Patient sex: M
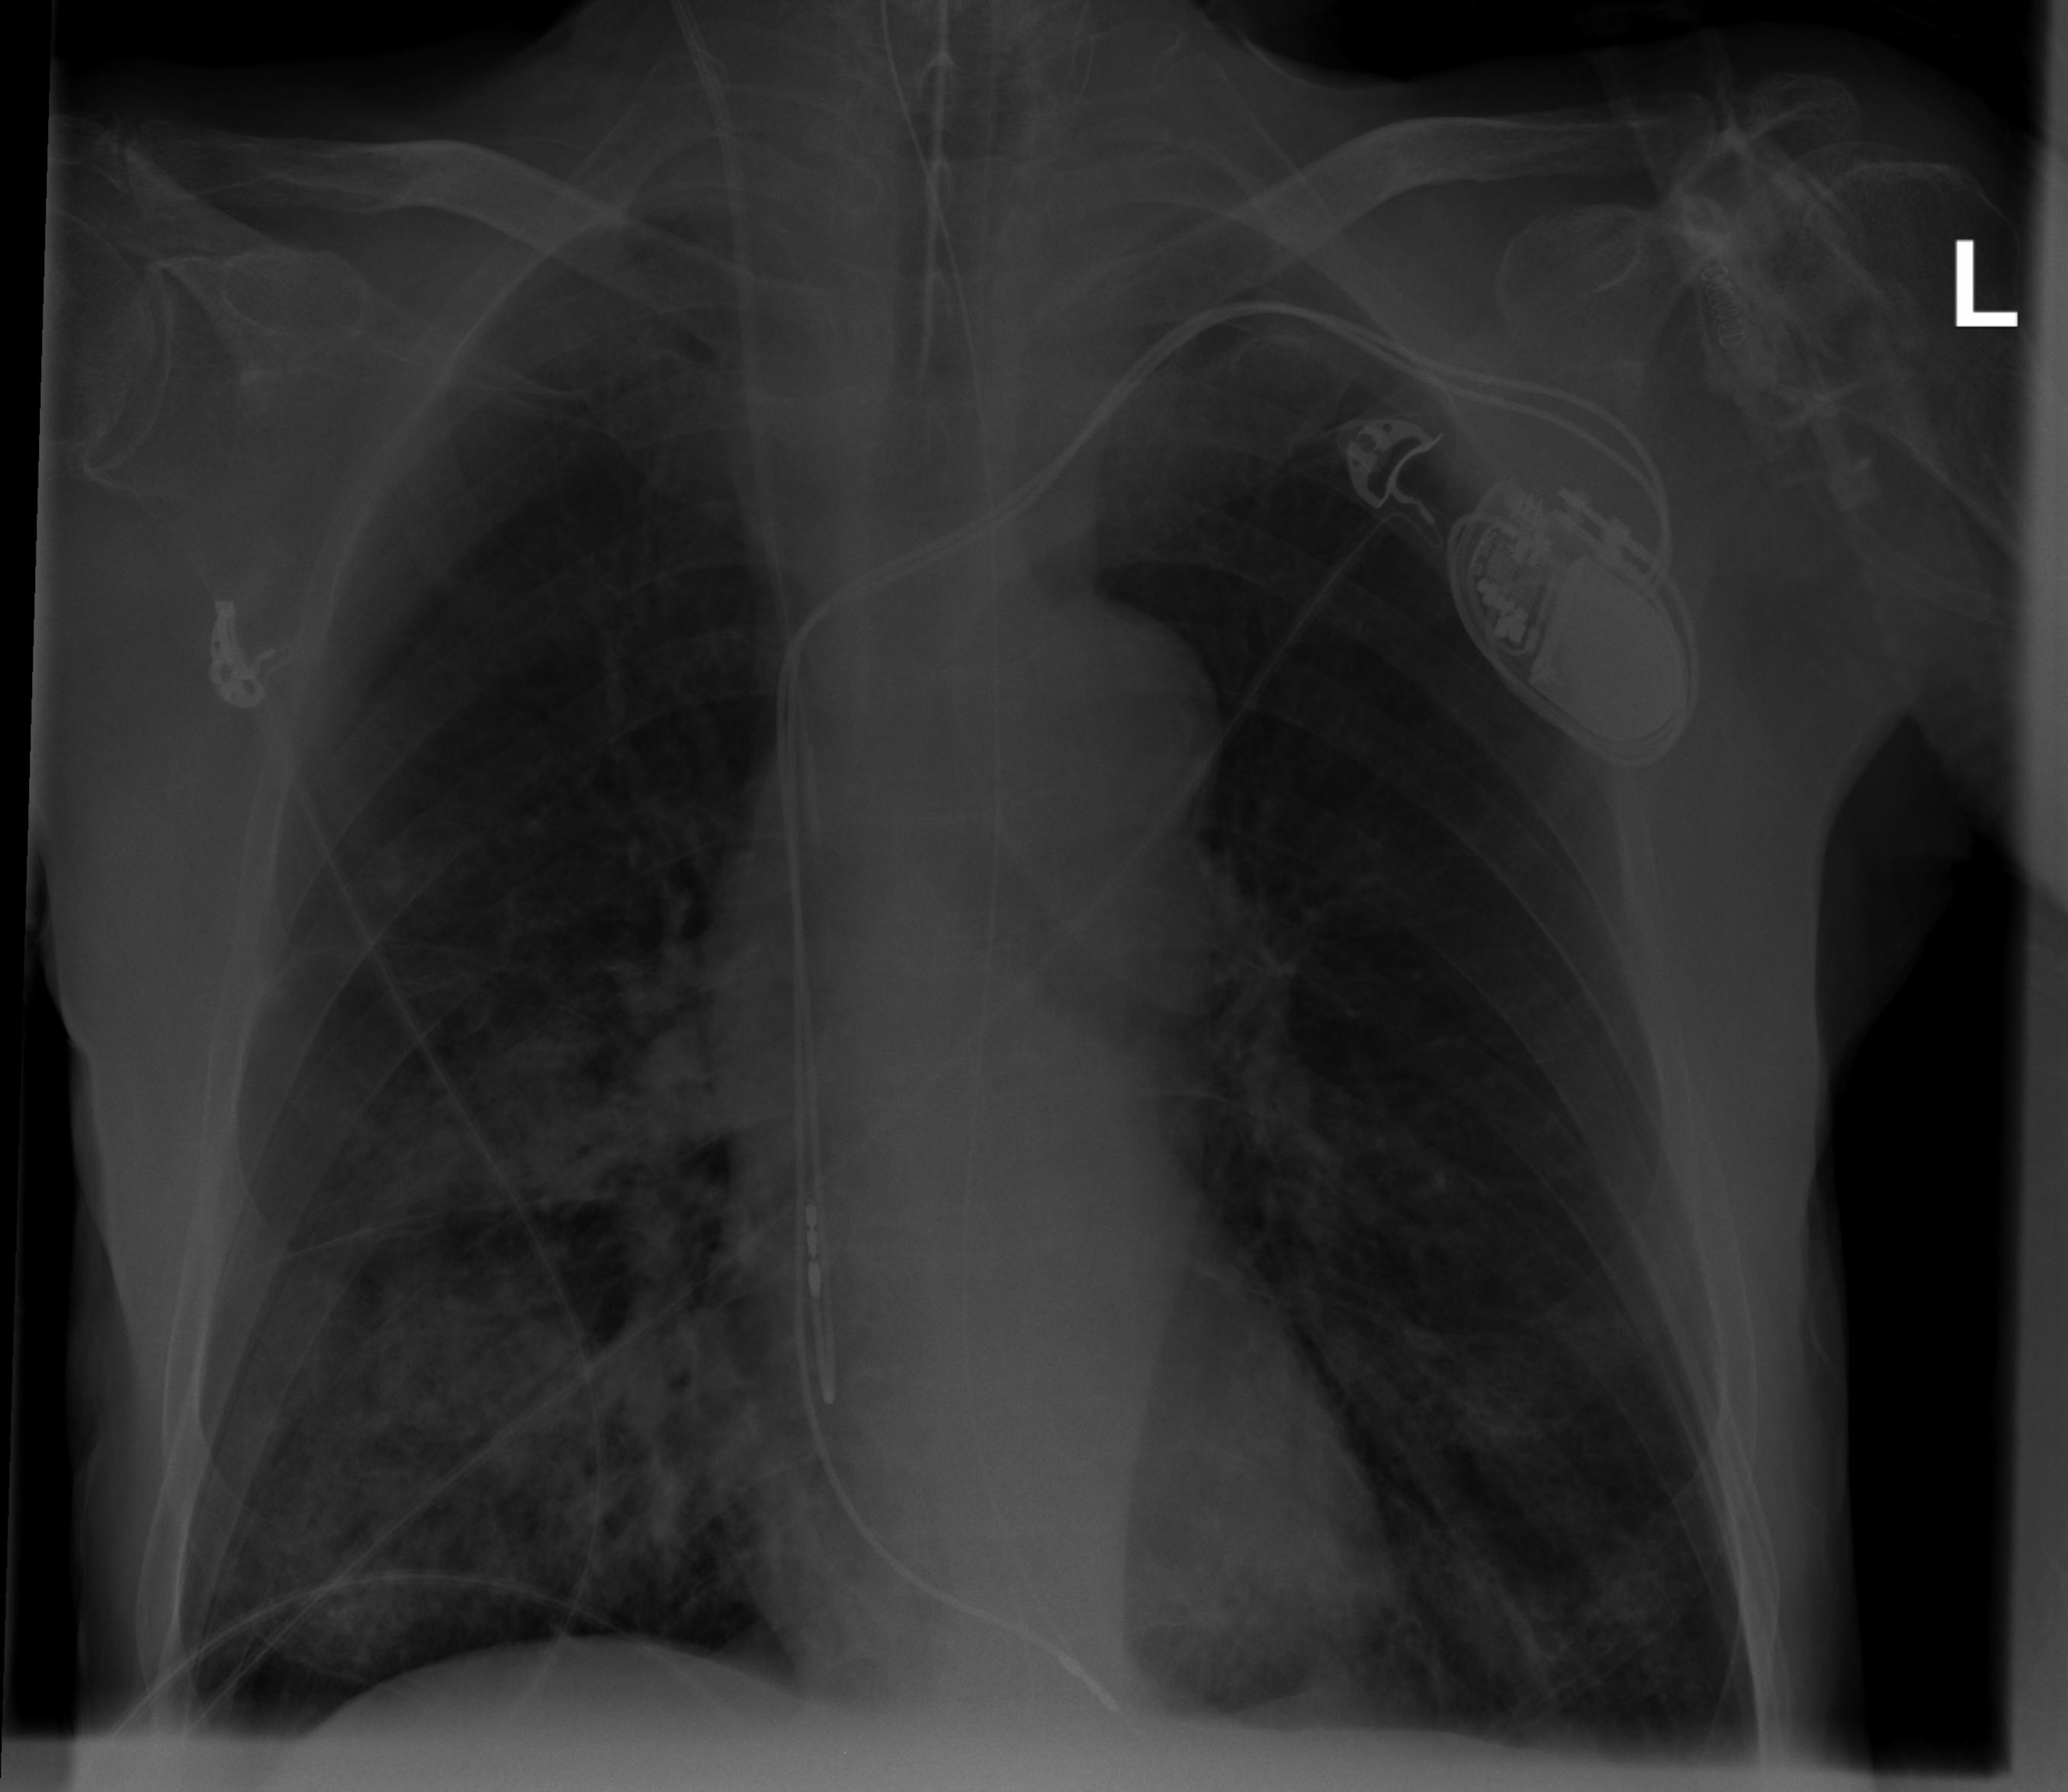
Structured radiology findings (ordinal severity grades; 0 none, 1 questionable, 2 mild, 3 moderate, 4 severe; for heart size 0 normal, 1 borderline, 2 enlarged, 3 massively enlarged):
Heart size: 0
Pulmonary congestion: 0
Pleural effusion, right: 0
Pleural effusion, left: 0
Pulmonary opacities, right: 3
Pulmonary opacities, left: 2
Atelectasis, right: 2
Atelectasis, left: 2